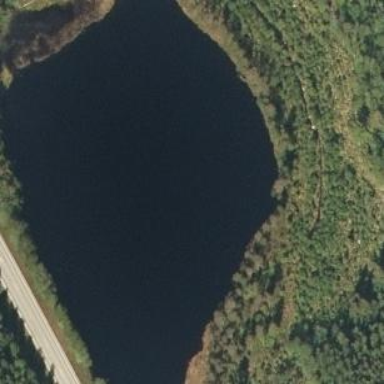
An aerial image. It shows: Serene lake surrounded by nature.